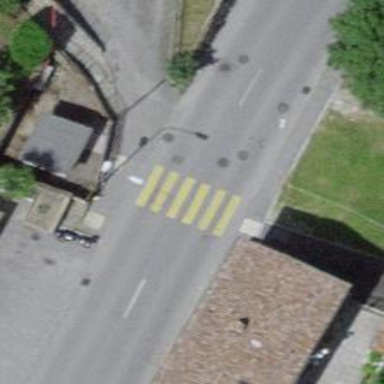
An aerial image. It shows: Steps made of cobblestone.